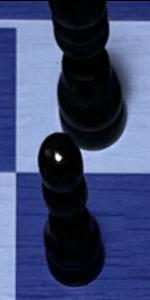
Label: Pawn_Black